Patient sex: M
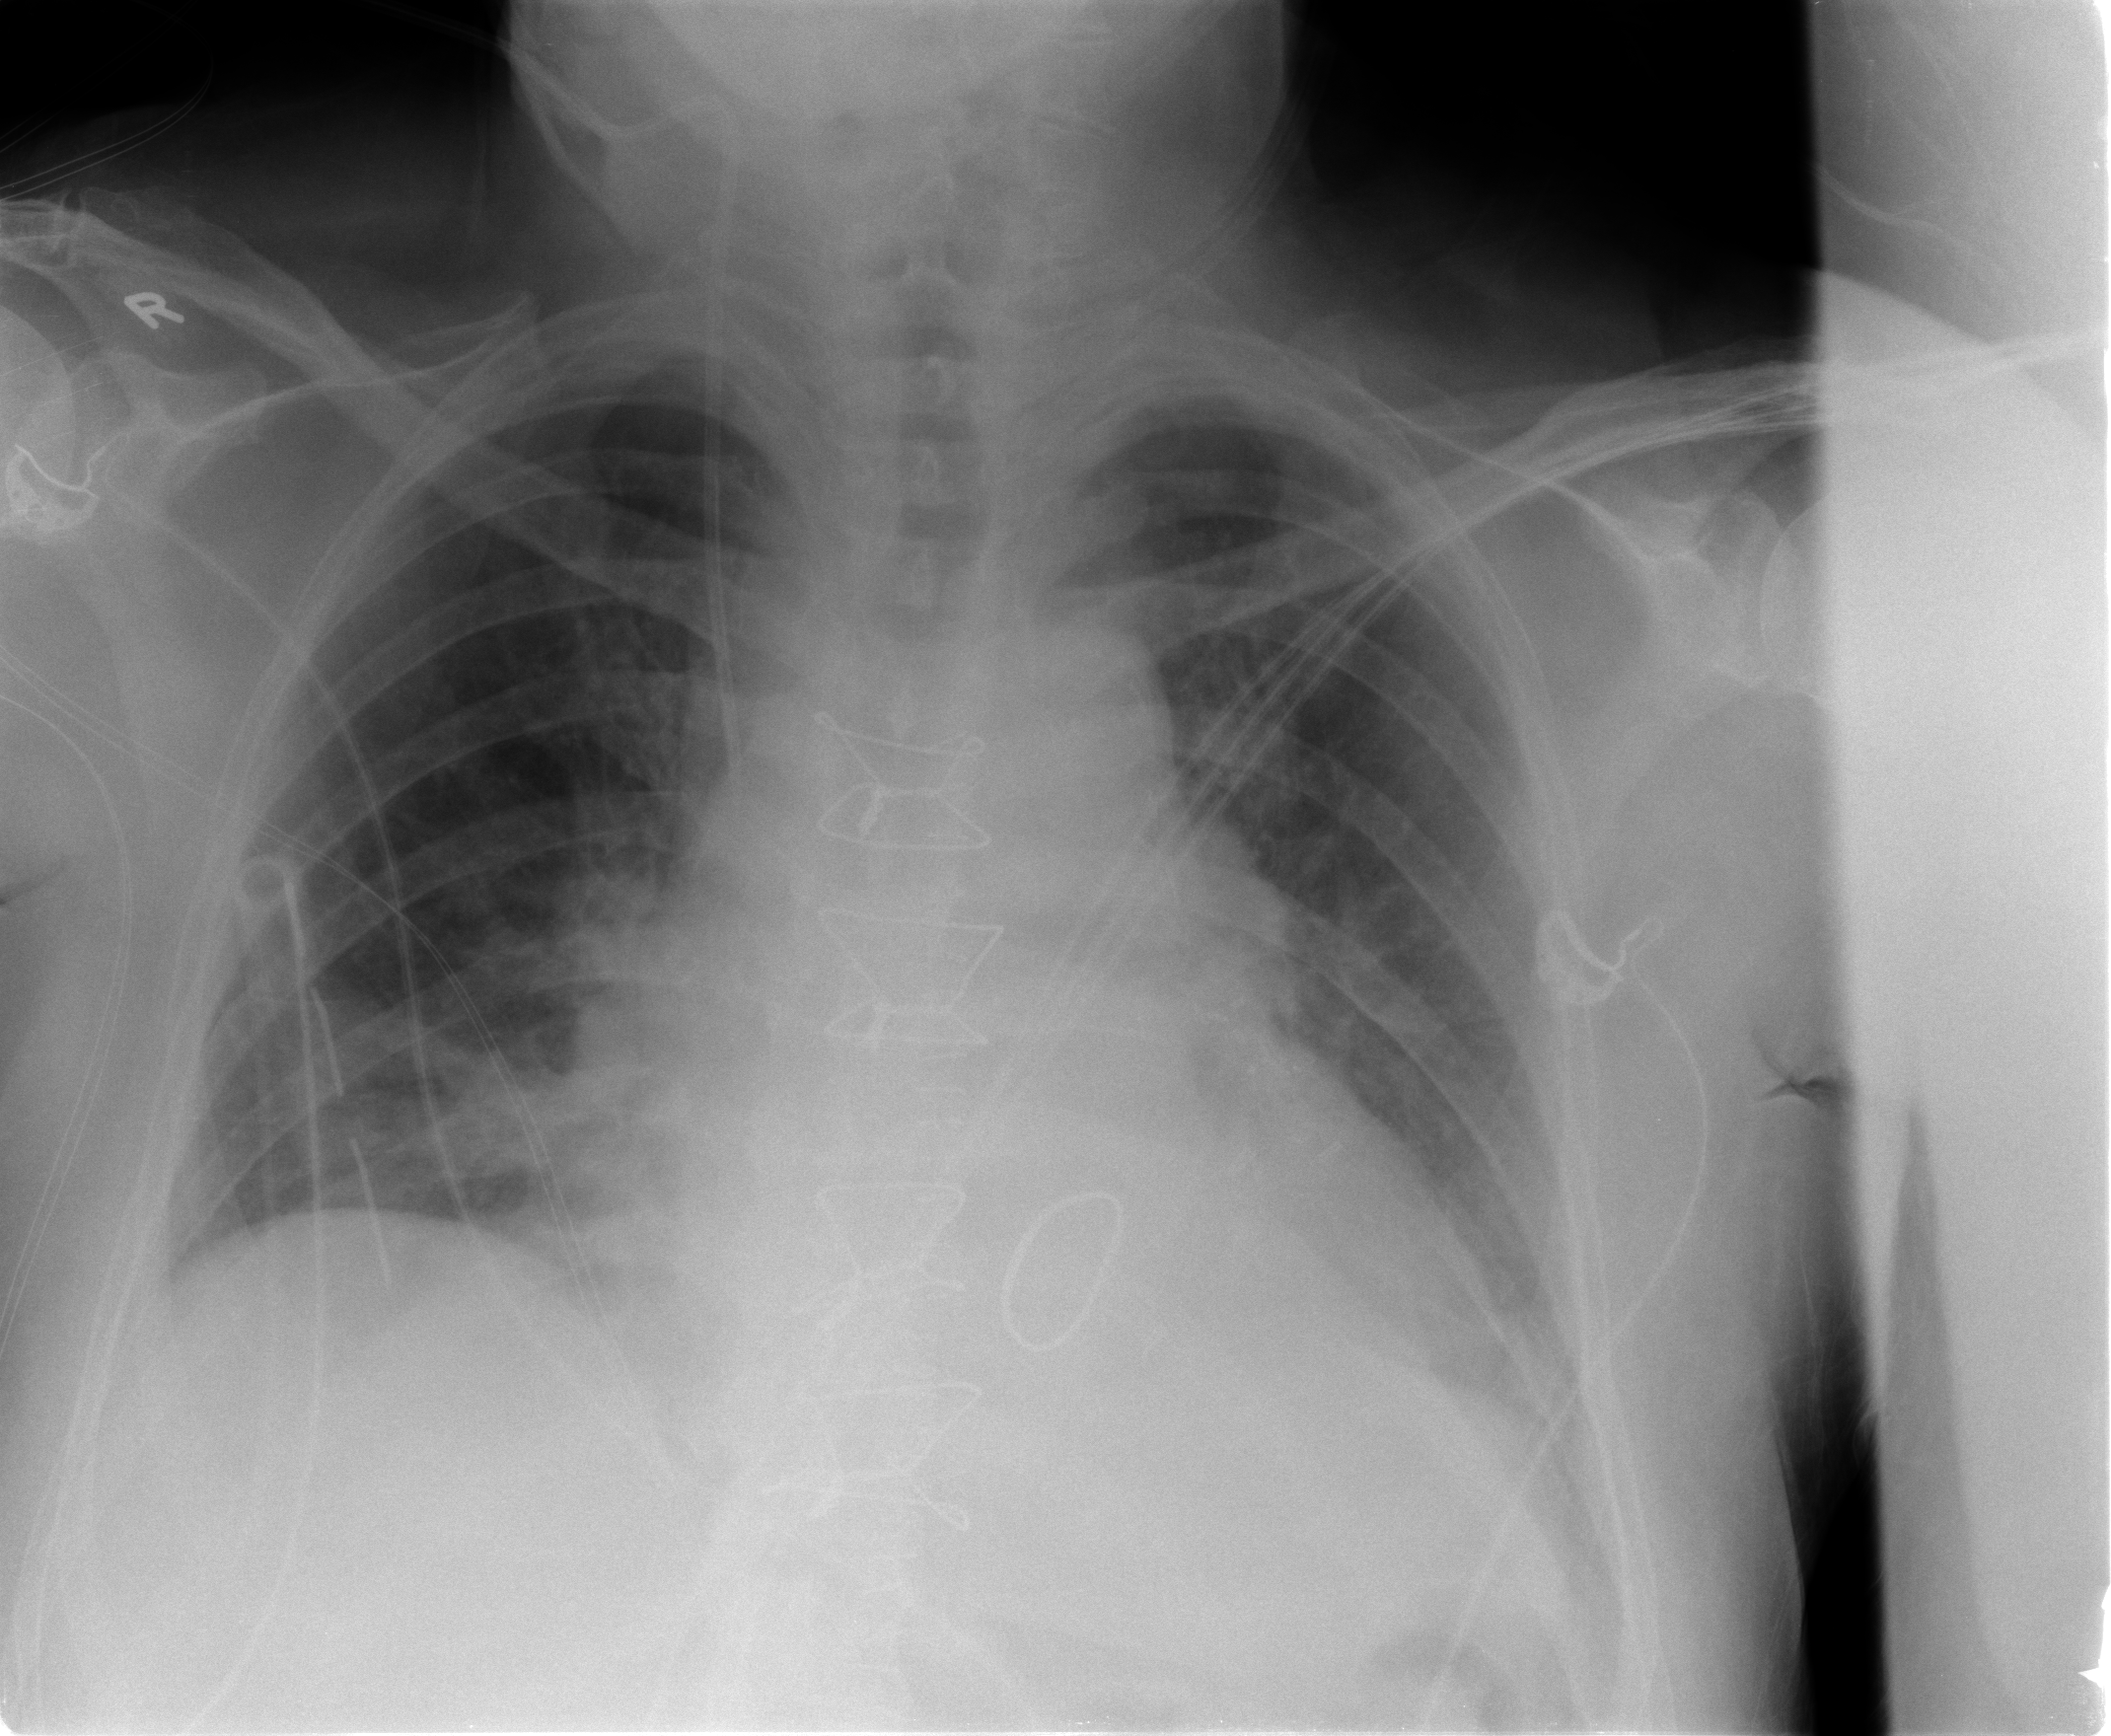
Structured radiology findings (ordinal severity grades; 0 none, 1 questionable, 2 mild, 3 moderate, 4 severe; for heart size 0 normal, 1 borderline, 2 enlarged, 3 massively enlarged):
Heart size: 2
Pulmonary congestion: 1
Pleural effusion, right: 0
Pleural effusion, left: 2
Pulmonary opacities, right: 1
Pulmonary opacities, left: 0
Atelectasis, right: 2
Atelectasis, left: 2